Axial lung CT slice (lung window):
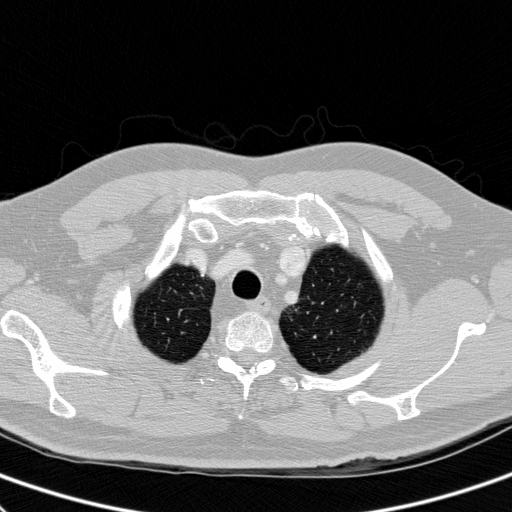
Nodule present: no